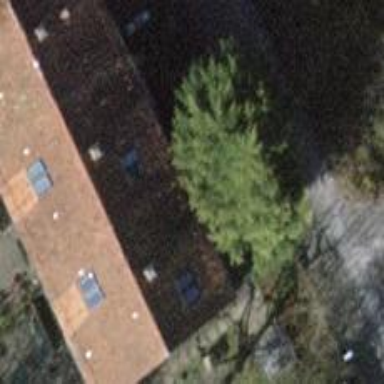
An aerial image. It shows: Beige house with gabled roof covered in roof tiles of orangered color. The roof is oriented across the building.